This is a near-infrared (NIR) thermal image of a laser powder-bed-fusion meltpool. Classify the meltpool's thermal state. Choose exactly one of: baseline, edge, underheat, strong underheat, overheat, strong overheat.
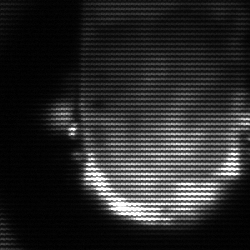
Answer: baseline